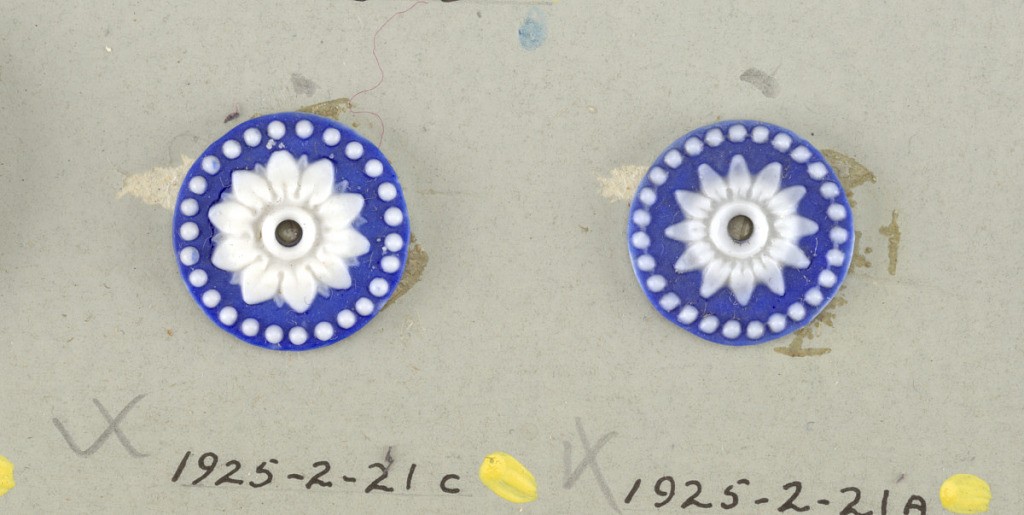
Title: Button
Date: late 18th century
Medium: Stoneware
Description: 1925-2-21-a: Three circular medallions in the style of Wedgewoo...